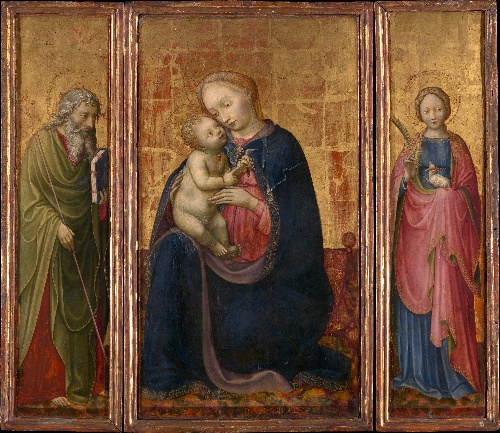
Title: Madonna and Child with Saints Philip and Agnes
Artist: Donato de' Bardi
Artist bio: Italian, Lombard, active by 1426–died 1450/51
Date: ca. 1425–30
Object type: Painting, triptych
Classification: Paintings
Medium: Tempera on wood, gold ground
Dimensions: Central panel, overall 23 1/2 x 13 1/8 in. (59.7 x 33.3 cm), painted surface 23 1/8 x 12 3/4 in. (58.7 x 32.4 cm); each wing, overall 23 5/8 x 6 in. (60 x 15.2 cm), painted surface 23 1/4 x 5 1/2 in. (59.1 x 14 cm)
Department: European Paintings
Credit line: Gift of Samuel H. Kress Foundation, 1937
Accession year: 1937
Repository: Metropolitan Museum of Art, New York, NY
Tags: Men|Women|Madonna and Child|Saints